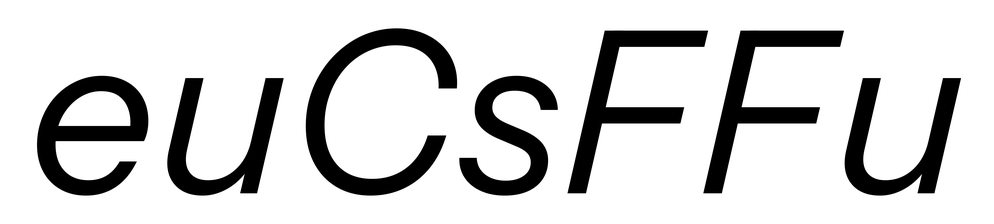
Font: InstrumentSans-Italic_Italic